Field crop: maize
Growth stage: 2
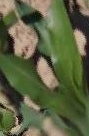
Species: maize